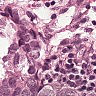
Metastatic tissue present: yes